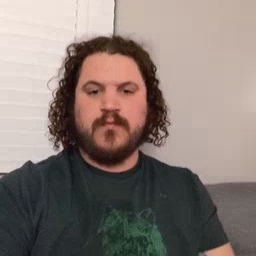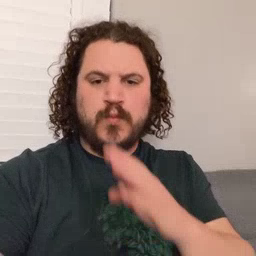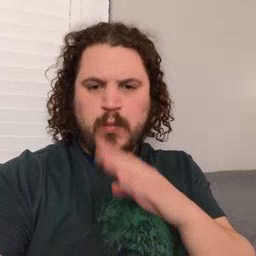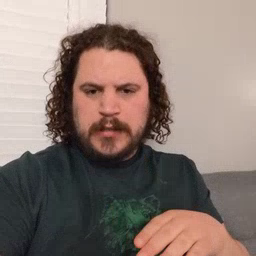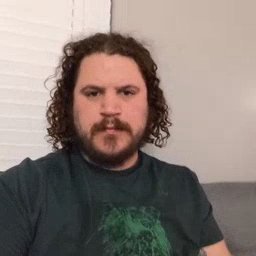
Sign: quiet